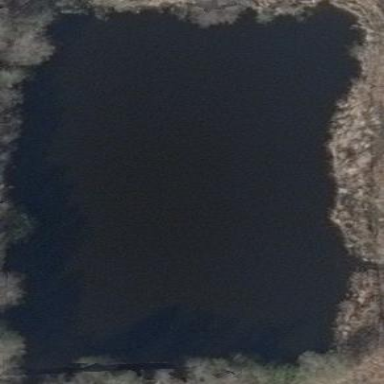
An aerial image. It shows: Serene pond surrounded by nature.